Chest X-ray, AP view. Patient: 72 years old, sex M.
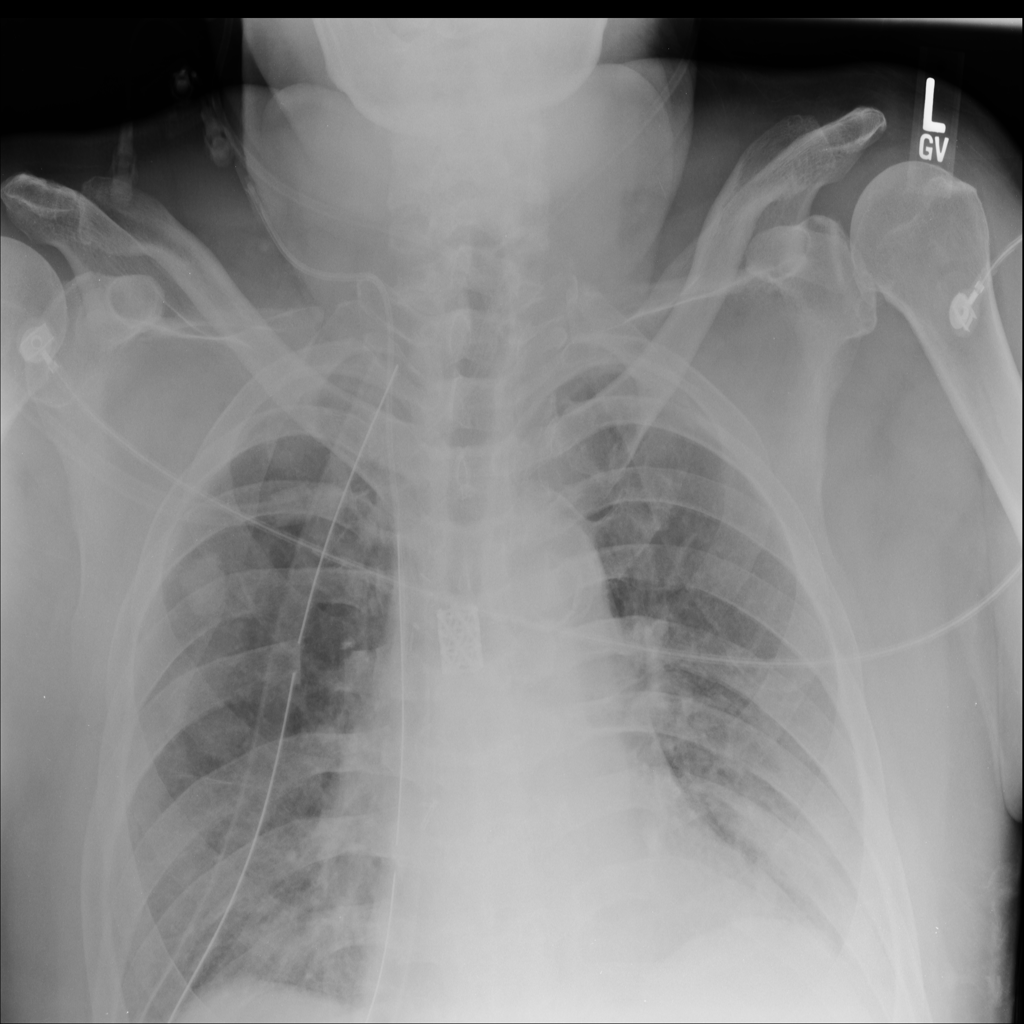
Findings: Infiltration, Mass